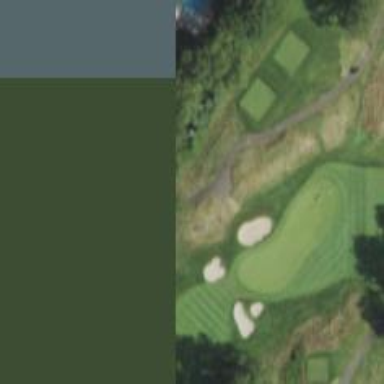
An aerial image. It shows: Pathway for golfing.